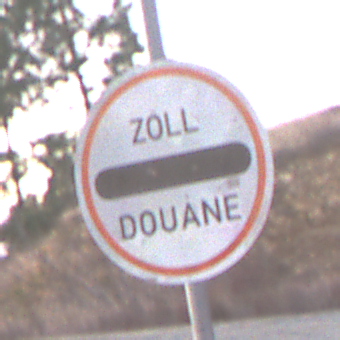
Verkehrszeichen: Zollstelle
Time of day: SunriseSunset
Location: Outdoor (Suburban)
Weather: PartlyCloudy
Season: NotSpecified
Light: Natural